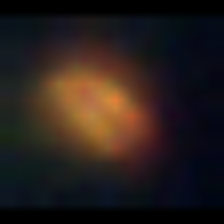
Taxon: NanoPlankton
Group: Other